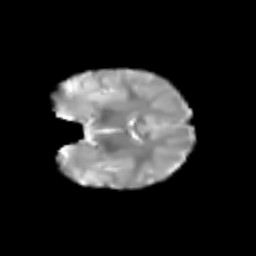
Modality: T2w
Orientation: coronal
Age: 6
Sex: female
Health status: healthy